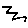
Label: zigzag